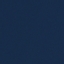
Label: SeaLake